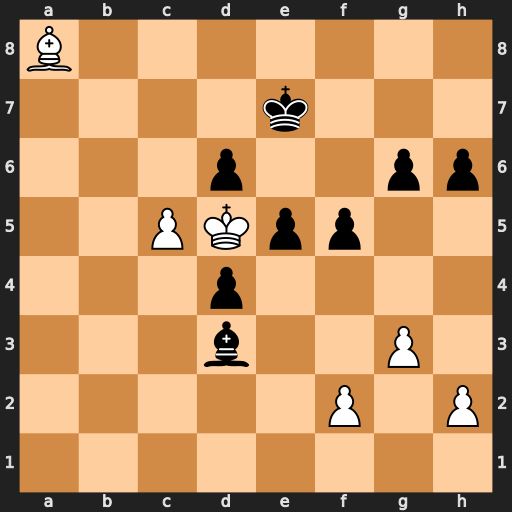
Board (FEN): B7/4k3/3p2pp/2PKpp2/3p4/3b2P1/5P1P/8
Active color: w
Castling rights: -
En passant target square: -
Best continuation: cxd6+ Kd8 Kxe5